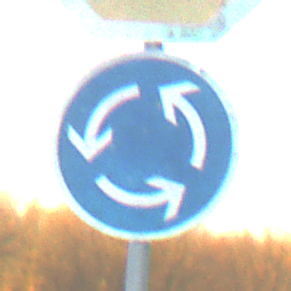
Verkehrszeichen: Kreisverkehr
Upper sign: Stop
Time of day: SunriseSunset
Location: Outdoor (Nature)
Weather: Clear
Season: Winter
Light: Natural